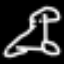
Label: frog